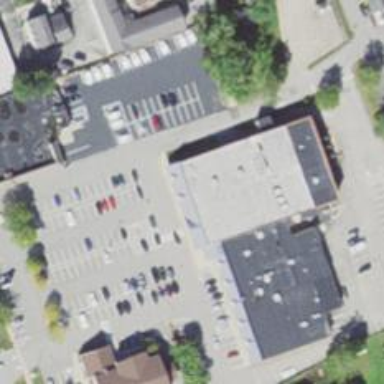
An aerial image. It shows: Pharmacy providing healthcare services.